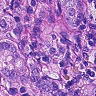
Metastatic tissue present: yes